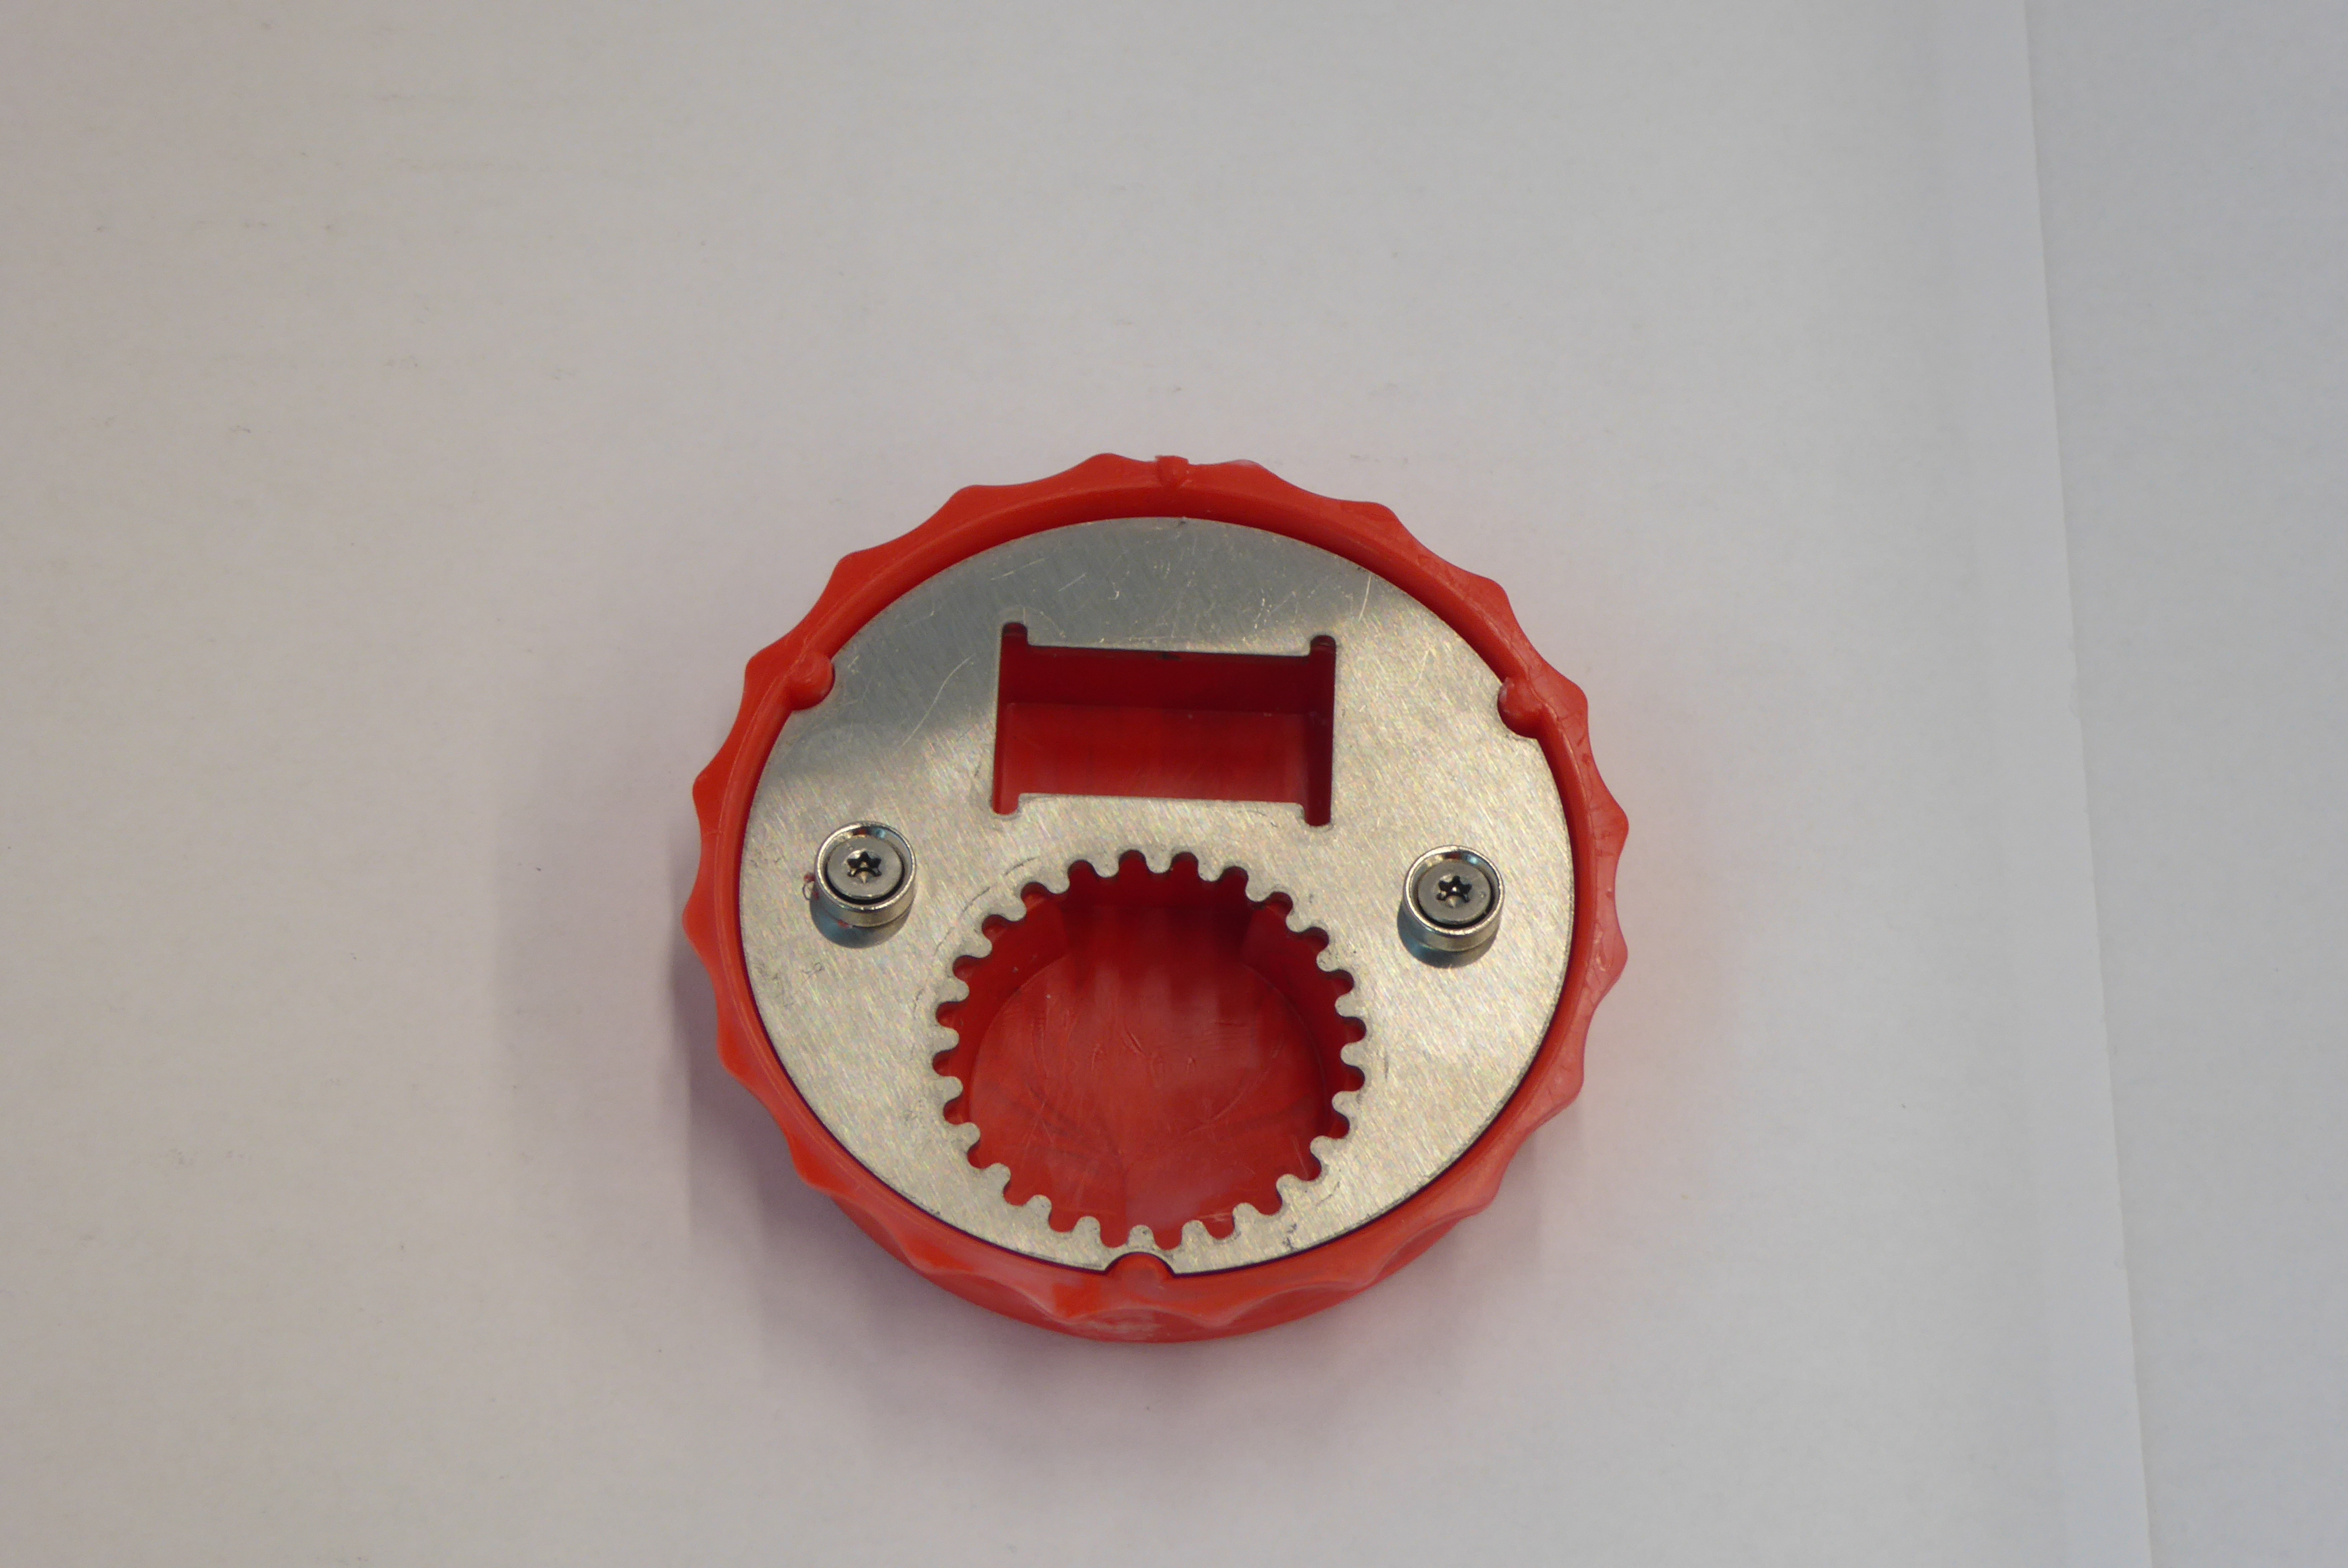
Label: Bottle Opener